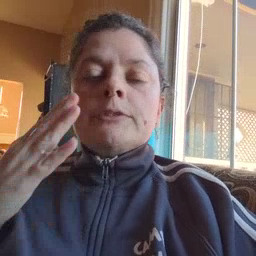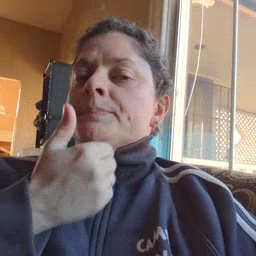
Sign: napkin